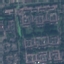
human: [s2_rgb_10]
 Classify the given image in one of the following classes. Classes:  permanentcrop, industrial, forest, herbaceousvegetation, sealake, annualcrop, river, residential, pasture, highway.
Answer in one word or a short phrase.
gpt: Residential